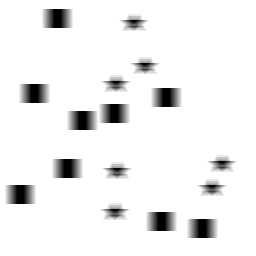
Squares: 9
Triangles: 0
Stars: 7
Total shapes: 16